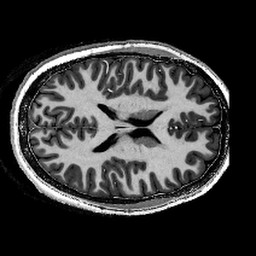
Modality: T1w
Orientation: axial
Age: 22
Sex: male
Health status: healthy
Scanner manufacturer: siemens
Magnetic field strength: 9.4 T
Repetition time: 6 s
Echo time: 0.003 s